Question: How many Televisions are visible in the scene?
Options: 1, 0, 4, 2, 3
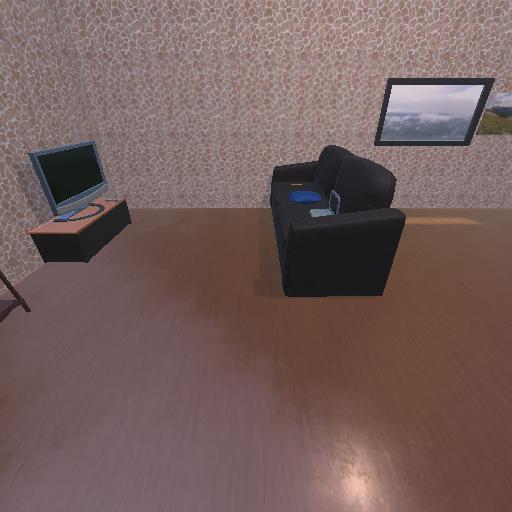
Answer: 1